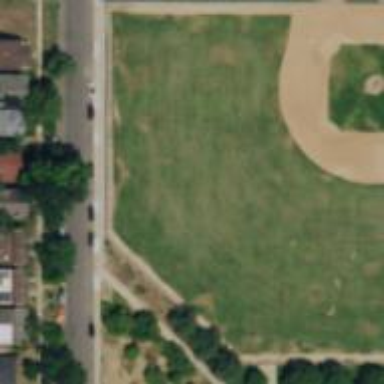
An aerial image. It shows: Baseball pitch for leisure and sports activities.